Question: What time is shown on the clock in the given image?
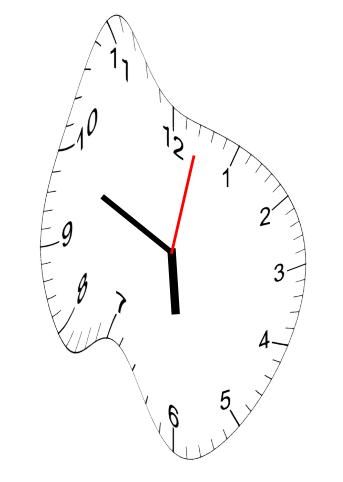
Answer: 05:49:02